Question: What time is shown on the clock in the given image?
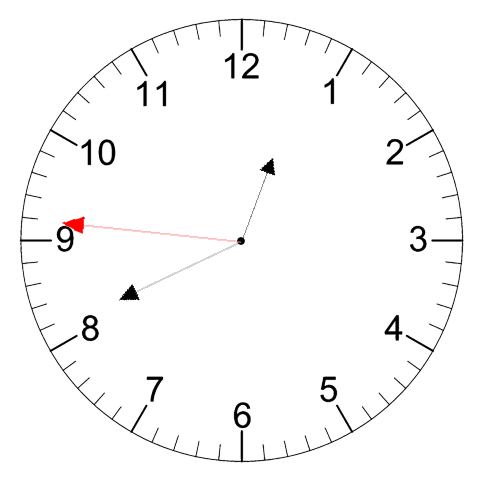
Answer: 12:40:46